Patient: sex F, age 60
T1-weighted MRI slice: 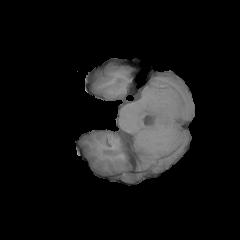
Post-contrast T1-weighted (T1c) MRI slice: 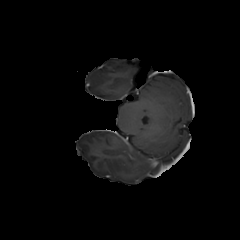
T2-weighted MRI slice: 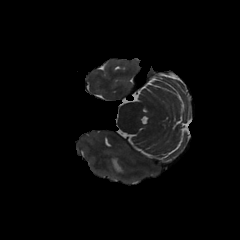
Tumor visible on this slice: yes
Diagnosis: Glioblastoma, IDH-wildtype
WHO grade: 4